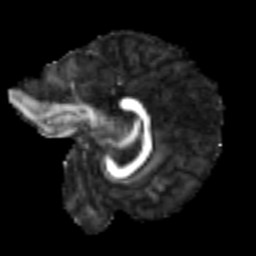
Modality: FA
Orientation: sagittal
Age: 24
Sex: male
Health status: healthy
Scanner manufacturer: siemens
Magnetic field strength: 3 T
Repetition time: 3.6 s
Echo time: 0.092 s